Interaction volume radius: 5 \u00c5
Interaction volume height: 20 \u00c5
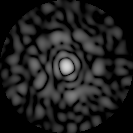
Disorder parameter: 0.8292